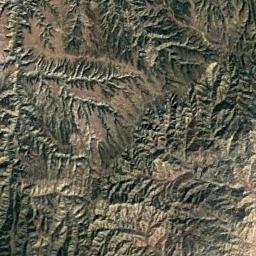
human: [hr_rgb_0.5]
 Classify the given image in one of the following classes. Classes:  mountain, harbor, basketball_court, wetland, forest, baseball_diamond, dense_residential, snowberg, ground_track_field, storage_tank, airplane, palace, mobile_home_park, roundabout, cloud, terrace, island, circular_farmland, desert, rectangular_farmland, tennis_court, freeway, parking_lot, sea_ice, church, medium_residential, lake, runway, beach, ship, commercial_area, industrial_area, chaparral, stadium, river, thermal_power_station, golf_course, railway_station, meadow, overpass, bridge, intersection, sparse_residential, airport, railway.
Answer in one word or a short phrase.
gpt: mountain